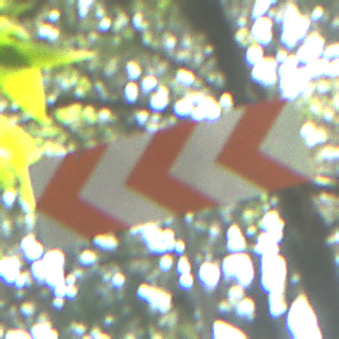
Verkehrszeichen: RichtungstafelnInKurvenGrossRechts
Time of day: Midday
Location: Outdoor (Nature)
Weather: Clear
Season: NotSpecified
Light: Natural